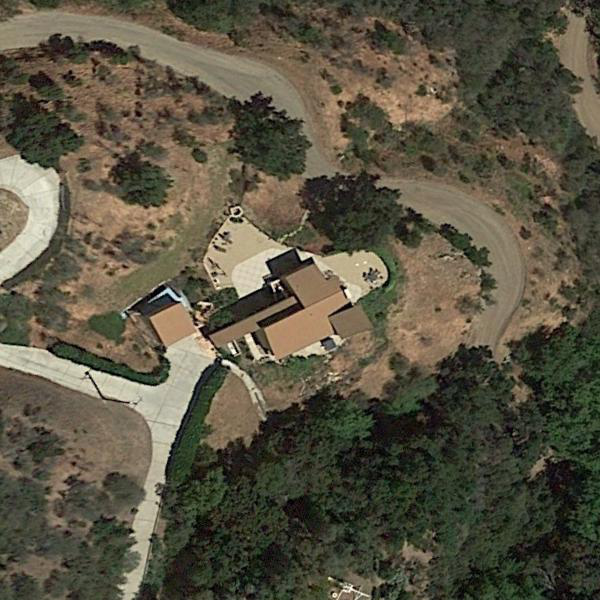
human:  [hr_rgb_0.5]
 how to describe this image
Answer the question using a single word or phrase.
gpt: sparse residential